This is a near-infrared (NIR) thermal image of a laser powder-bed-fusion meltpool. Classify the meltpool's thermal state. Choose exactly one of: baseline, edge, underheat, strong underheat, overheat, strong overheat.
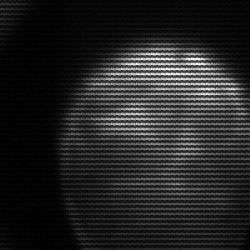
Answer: edge